Field crop: maize
Growth stage: 2
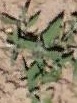
Species: atriplex